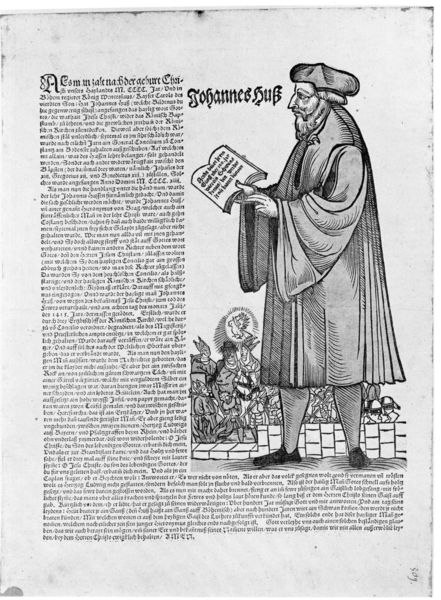
Titel: Johannes Huß
Standort: Zürich.
Institution: Wickiana
Schlagwörter: hand, mann, umhang, weiß, menschen, ausschnitt, frisur, grau, hut, mund, männer, nase, profil, schwarz, stirn, zeichnung, weg, bart, kappe, mütze, bibel, falten, halten, johannes, mensch, stehen, steine, taube, weit, ärmel, bildnis, hände, niederlande, portrait, porträt, figur, gewand, haare, kutte, mantel, stehend, renaissance, garten, beine, bein, holzschnitt, schrift, lehrer, schuhe, mauer, ziegel, grafik, weis, lesen, robe, faltenwurf, gestalt, strümpfe, buch, religion, druck, schwarz weiss, stich, seite, illustration, text, zeitung, initiale, schuh, buchdruck, buchseite, ganzfigur, talar, prediger, heiligenschein, hellgrau, mittelalter, bischöfe, geistliche, mitra, gelehrter, zeilen, mittelalterlich, vorlesen, abbildung, gewandfalten, lehre, christ, reformation, predigen, heiliger geist, scheiterhaufen, codex, gru, mitren, böhmen, hus, reformator, falen, gesetzestafel, handgeste, huß, konstanz, übersetzung, johannes huß, pfaffen, prdiger, reformen, hussiten, 3, gelehreter, joahhnes huss, handgete, prdigen, initialöe